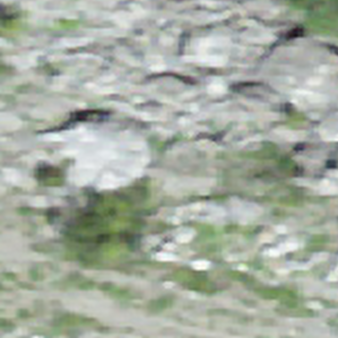
Label: bouldering_area